九年级 · 计数
(10分)现有分别标有数字$-1,1,2$的3个质地和大小完全相同的小球.若3个小球都装在一个不透明的口袋中,从中随机摸出一个小球后不放回,其标号作为一次函数$y=$$kx+b$的系数$k$.再随机摸出一个,其标号作为一次函数$y=kx+b$的系数$b$.（1）利用树形图或列表法(只选一种)，表示一次函数$y=kx+b$可能出现的所有结果,并写出所有等可能结果;(2)求出一次函数$y=kx+b$的图象不经过第四象限的概率.
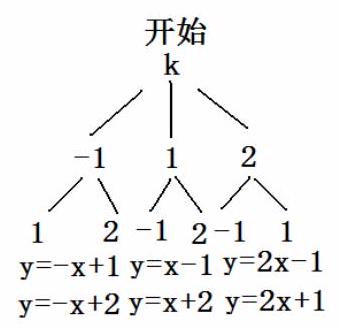
答案: 解:(1)树形图如下:(2)$P($图象不在第四象限$)=frac{2}{3}$.